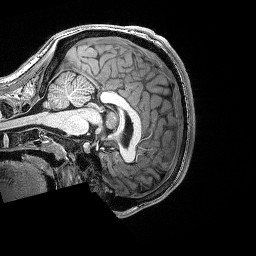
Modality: T1w
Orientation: sagittal
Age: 24
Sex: male
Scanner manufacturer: siemens
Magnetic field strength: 3 T
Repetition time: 2.53 s
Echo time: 0.0033 s